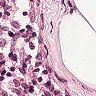
Metastatic tissue present: no